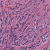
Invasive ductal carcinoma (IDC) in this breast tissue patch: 1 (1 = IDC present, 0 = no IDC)